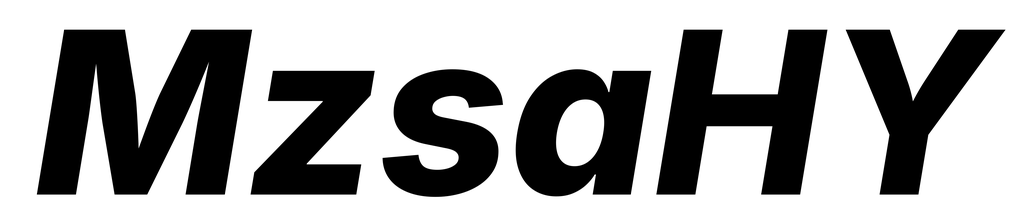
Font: Inter-Italic_ExtraBold_Italic